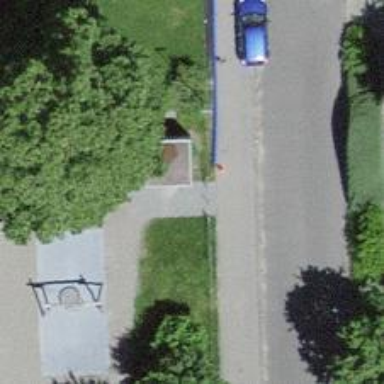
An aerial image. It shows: Bollard barrier.